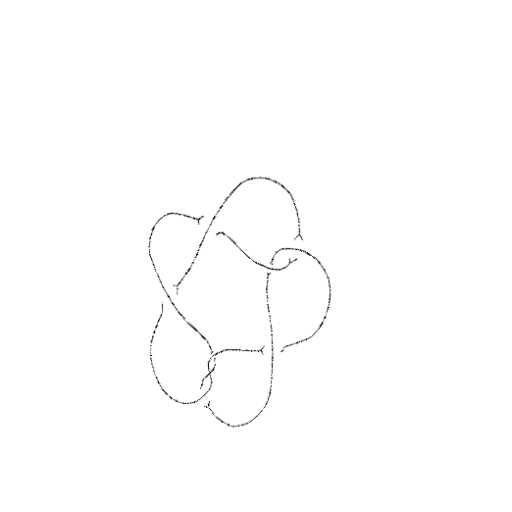
Crossing number: 8